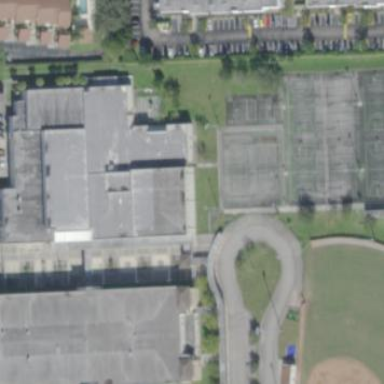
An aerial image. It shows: School building.